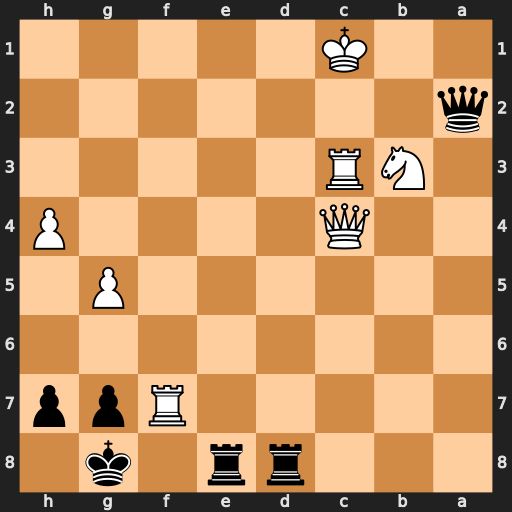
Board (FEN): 3rr1k1/5Rpp/8/6P1/2Q4P/1NR5/q7/2K5
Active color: b
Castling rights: -
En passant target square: -
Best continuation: Re1#